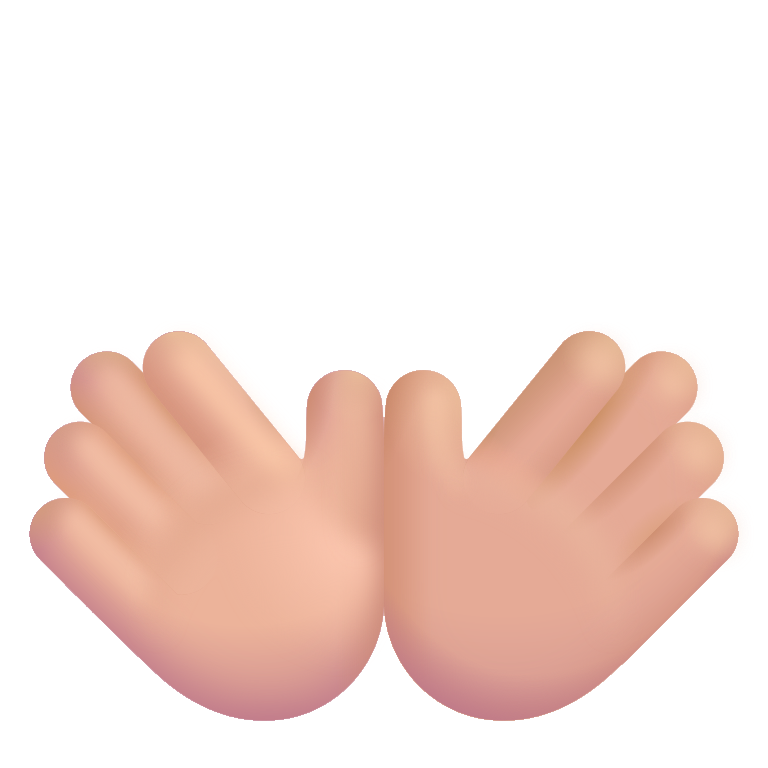
open hands color  light